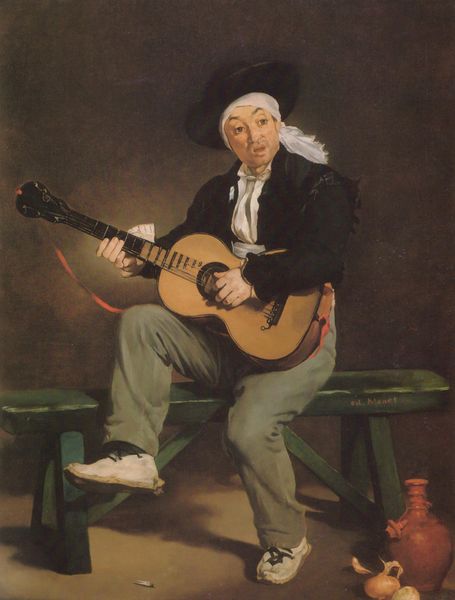
Titel: Le chanteur espagnol ou Le guitarero, Der spanische Sänger oder der Gitarrenspieler
Künstler: Édouard Manet
Standort: New York (New York)
Institution: The Metropolitan Museum of Art
Schlagwörter: dunkel, gemälde, hand, mann, schatten, wasser, weiß, gelb, grün, sitzen, bewegung, braun, finger, grau, hintergrund, holz, hut, licht, mund, nase, orange, paris, schwarz, blick, gürtel, rot, schal, tuch, beige, malerei, anzug, flasche, hemd, hose, jacke, wand, arme, augen, band, barock, gesicht, kragen, mensch, hände, instrument, portrait, porträt, öl, boden, auge, realismus, sitzend, gesang, gitarre, musik, musiker, genre, helldunkel, kanne, keramik, krug, ton, vase, beine, spanien, genremalerei, naturalismus, schuhe, bank, flattern, spielen, kopftuch, inschrift, musizieren, sitzt, goya, manet, edouard manet, knie, zwiebel, griff, spiel, zigeuner, spanisch, links, straßenszene, schuh, linkshänder, lustig, spielt, karaffe, seiten, frontalansicht, krüge, singen, sänger, zigarette, wams, holzbank, chiaroscuro, gitarrist, saiten, tonkrug, lied, musikant, wirtshaus, schwarze jacke, mexiko, zwiebeln, offenes hemd, spanier, murillo, zweibeln, new york, stöpsel, caravaggio, ritz, turnschuhe, mut, schnürsenkel, chiascuro, gitarrenspieler, singt, ban, aun, cigarette, caravaggist, latour, rotes band, gitarrenspiel, grüne hose, musker, spainien, trinen, tu h, turschuhe, gitarr, weisses tuch, bajazzo, esteban bartolome, jitarre, musikantä, schnürband, bodega, weisse schuhe, espadrille, braun7